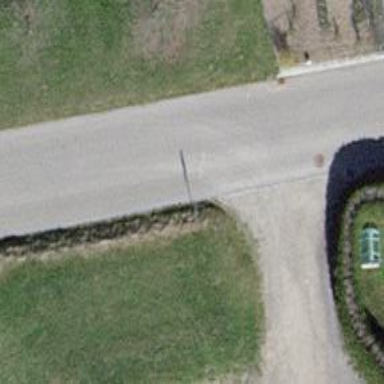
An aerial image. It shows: Tertiary road with asphalt surface.